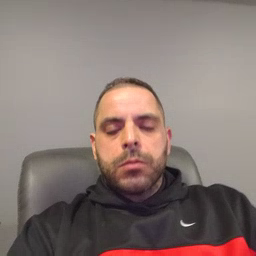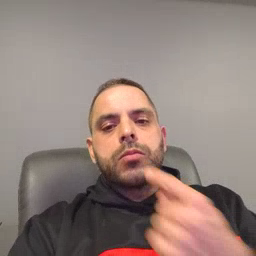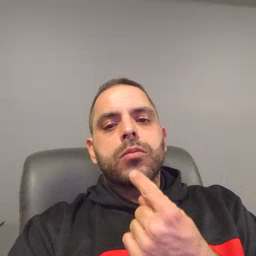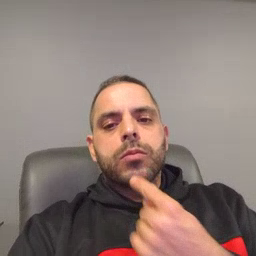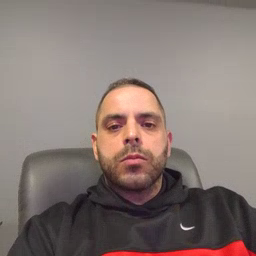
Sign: say